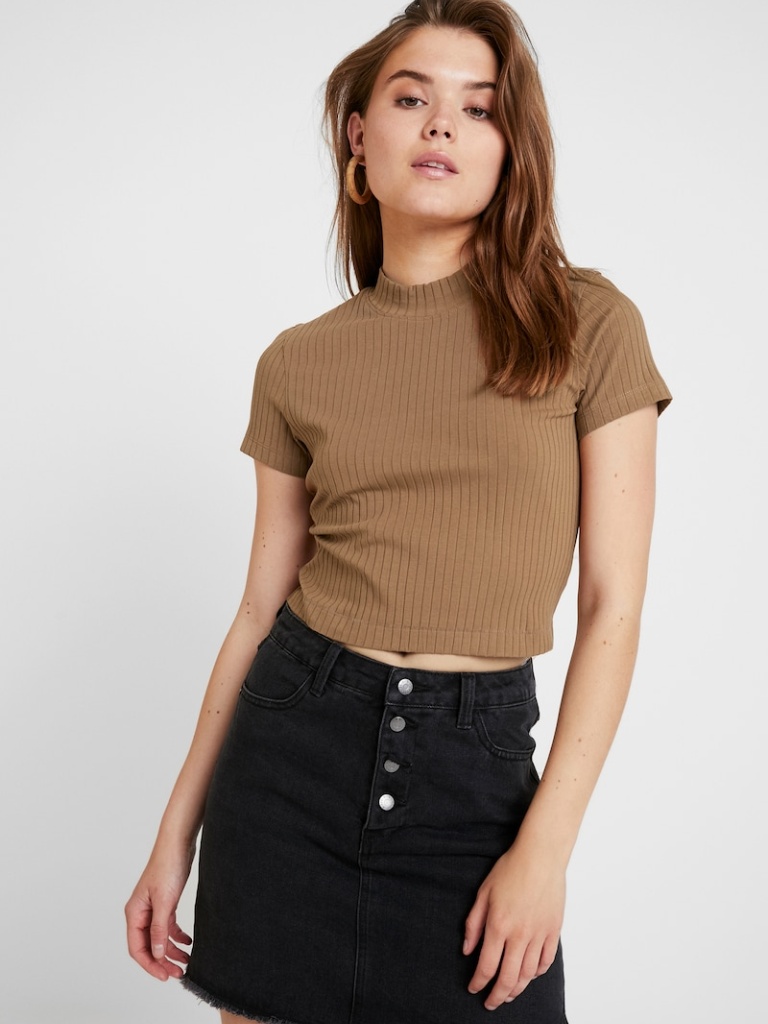
knit tight short sleeve waist length Untucked mock-neck t-shirt